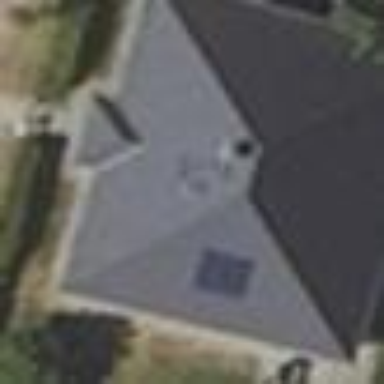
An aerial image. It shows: Simple and straightforward house.